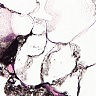
Metastatic tissue present: no